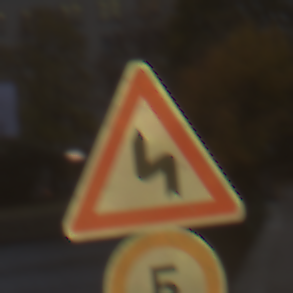
Verkehrszeichen: DoppelkurveZunaechstLinks
Zusatzzeichen unten: Geschwindigkeit5
Umgebung: Outdoor, Urban
Tageszeit: MorningAfternoon
Wetter: Overcast
Licht: Natural
Jahreszeit: NotSpecified
Kontrast: LowContrast